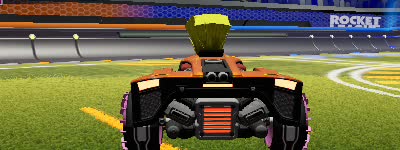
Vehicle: breakout